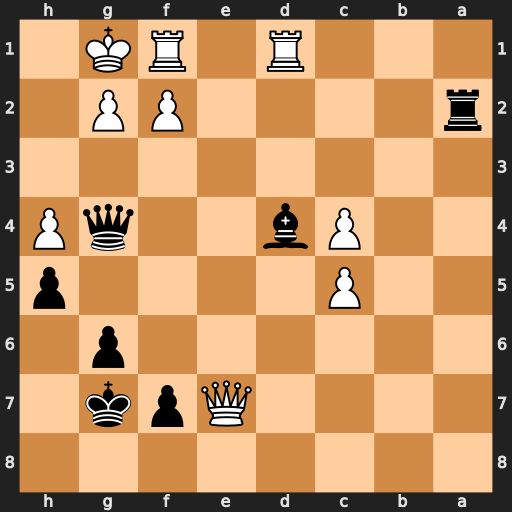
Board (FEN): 8/4Qpk1/6p1/2P4p/2Pb2qP/8/r4PP1/3R1RK1
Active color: b
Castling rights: -
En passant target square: -
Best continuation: Rxf2 Rxf2 Qxd1+ Kh2 Bxf2